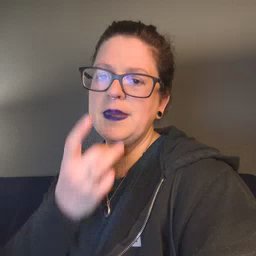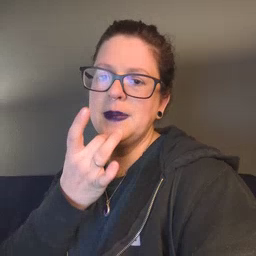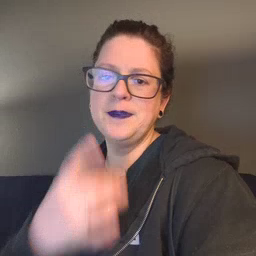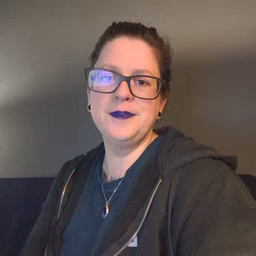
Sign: lamp